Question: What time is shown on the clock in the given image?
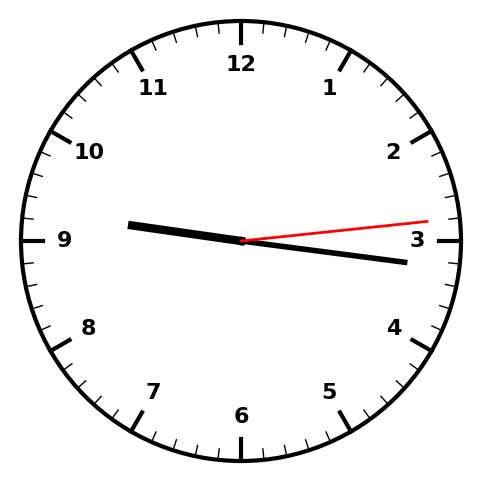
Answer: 09:16:14